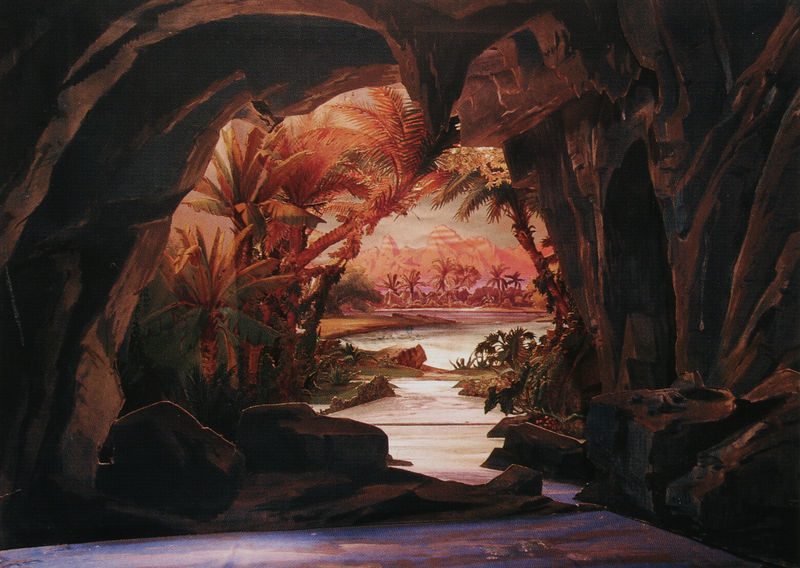
Titel: Bühnenmodell zum "Tal von Kaschmir" der Oper "Lala Rookh"
Künstler: Heinrich Döll
Schlagwörter: berg, blau, blätter, dunkel, felsen, gemälde, gestein, himmel, meer, schatten, wasser, bäume, fluss, gelb, grün, landschaft, sand, see, ufer, äste, braun, grau, hell, hintergrund, licht, orange, schwarz, vordergrund, ausblick, gras, rot, weg, stein, steine, bach, baumstamm, stamm, zweige, gewässer, pfad, insel, spitzen, bühne, pflanzen, höhle, höle, rosa, wald, aussicht, ornage, seicht, strand, wellen, ansicht, bogen, berge, fels, gebirge, lila, sonnenuntergang, violett, bühnenbild, luft, querformat, stämme, dekoration, spitz, streifen, palme, palmwedel, wedel, bauch, glatt, abendrot, exotik, exotisch, surreal, bucht, oase, südsee, gewölbe, eckig, lichtung, loch, zacken, öffnung, mystisch, märchen, grotte, urwald, palmen, pyramide, kitschig, prospekt, oasen, irreal, rispen, bätter, ber, schloss linderhof, felshöhle, palmenstrand, steinn, wwasser, fbraun, hööhle, eldorado